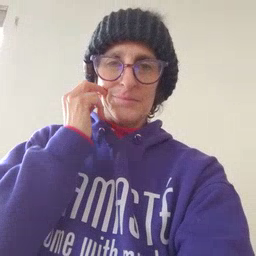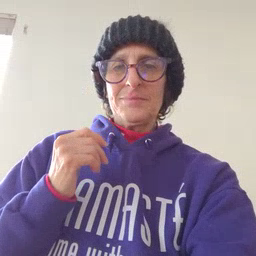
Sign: gum